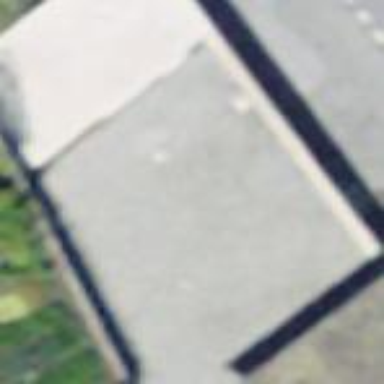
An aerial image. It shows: Garage.